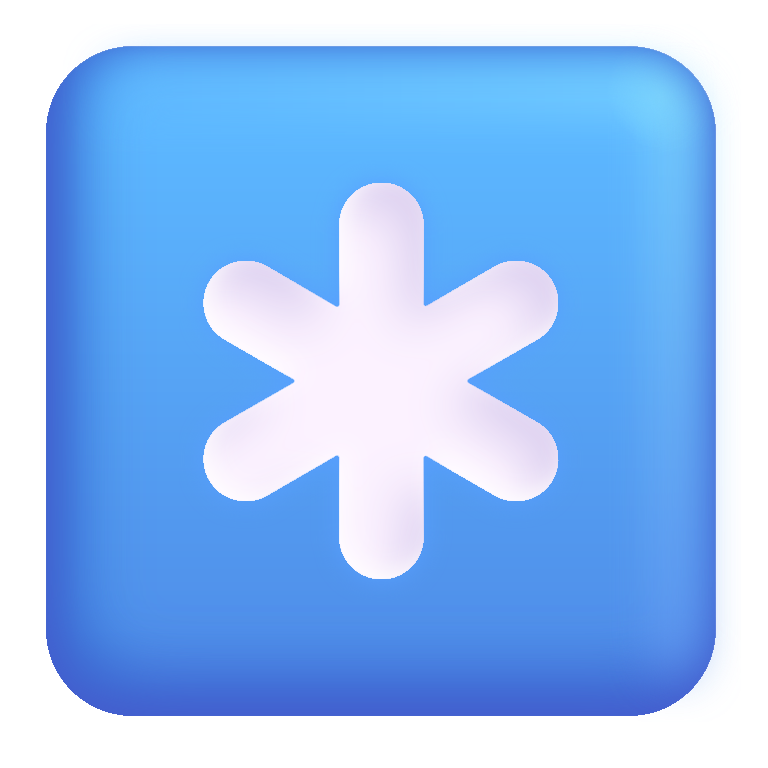
keycap asterisk color